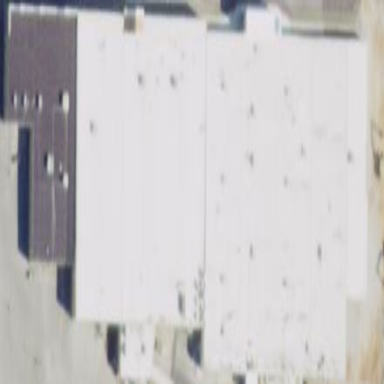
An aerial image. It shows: Retail building.